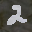
Label: 2